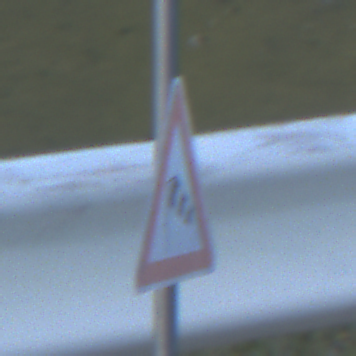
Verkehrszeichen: SeitenwindVonLinks
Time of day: SunriseSunset
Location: Outdoor (RoadRail)
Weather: Clear
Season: NotSpecified
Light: Natural